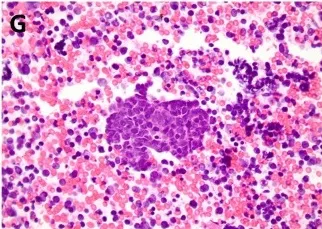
(G) Histopathological examination of the fine needle aspiration of the sub-carinal node revealed metastatic small cell carcinoma (Lymph node 40x).
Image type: pathology (h&e)